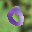
Label: 0